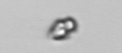
Label: Heterocapsa_rotundata